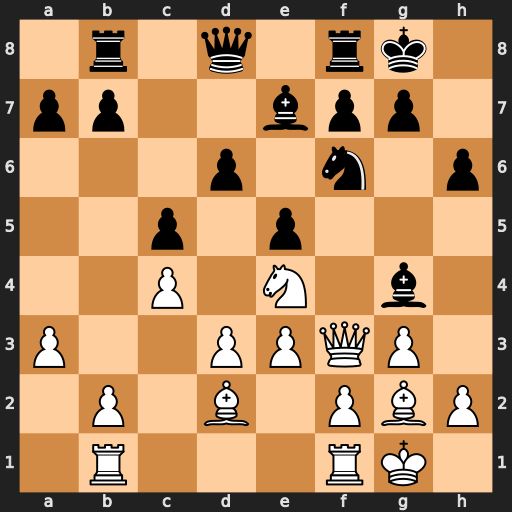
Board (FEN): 1r1q1rk1/pp2bpp1/3p1n1p/2p1p3/2P1N1b1/P2PPQP1/1P1B1PBP/1R3RK1
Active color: w
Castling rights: -
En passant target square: -
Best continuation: Nxf6+ Bxf6 Qxg4